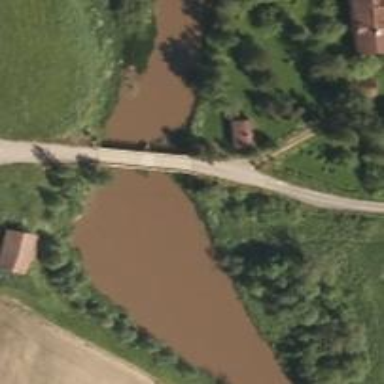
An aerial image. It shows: Residential road with bridge. The track type of the bridge is grade 2.